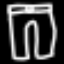
Label: pants